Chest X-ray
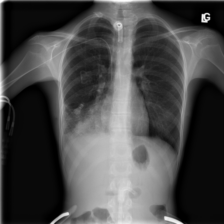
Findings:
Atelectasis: negative
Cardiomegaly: negative
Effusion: positive
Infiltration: positive
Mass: negative
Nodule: negative
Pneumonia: negative
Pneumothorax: negative
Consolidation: negative
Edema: negative
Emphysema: negative
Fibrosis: negative
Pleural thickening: negative
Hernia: negative